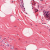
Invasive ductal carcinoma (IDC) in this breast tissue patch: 0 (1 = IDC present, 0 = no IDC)